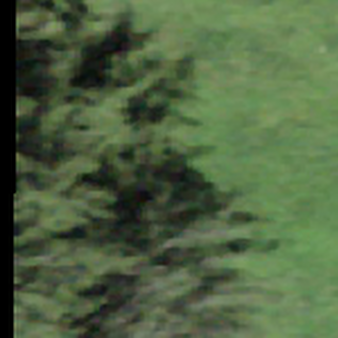
Label: other